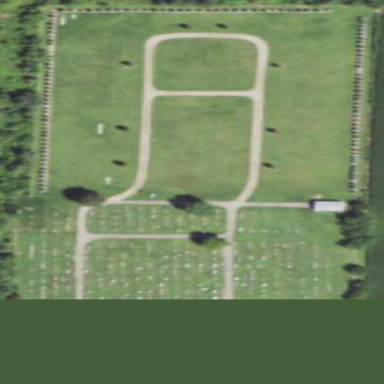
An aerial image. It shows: Graveyard used as cemetery.